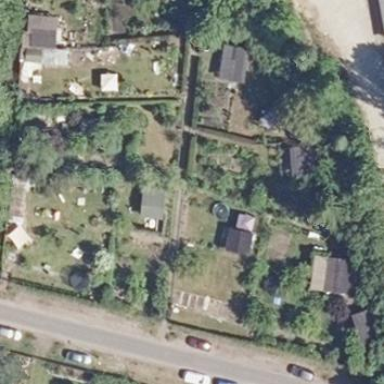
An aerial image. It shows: Area designated for allotments.